Interaction volume radius: 10 \u00c5
Interaction volume height: 10 \u00c5
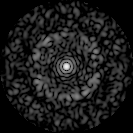
Disorder parameter: 0.8388